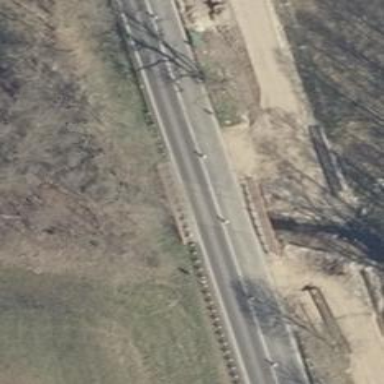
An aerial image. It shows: Primary highway bridge with asphalt surface.